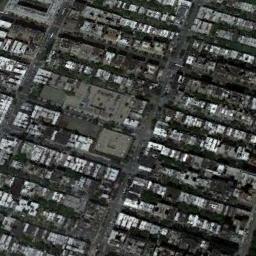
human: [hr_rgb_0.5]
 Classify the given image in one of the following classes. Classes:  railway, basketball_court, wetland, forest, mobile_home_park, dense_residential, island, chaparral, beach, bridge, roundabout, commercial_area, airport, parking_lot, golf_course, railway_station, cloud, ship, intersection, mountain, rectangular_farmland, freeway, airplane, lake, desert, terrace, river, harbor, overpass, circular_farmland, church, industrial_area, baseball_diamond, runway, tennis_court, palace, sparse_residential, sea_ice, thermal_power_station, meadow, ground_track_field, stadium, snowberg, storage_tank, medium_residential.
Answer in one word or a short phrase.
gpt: commercial_area